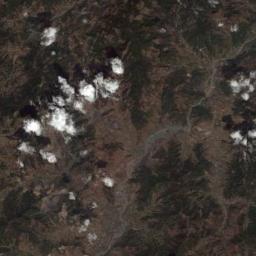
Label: cloud